Question: I'm getting an issue with Xcode since a while.
When i'm in a storyboard or a xib file, and i want go to the connection inspector in the right panel, it's taking between 15 and 20 seconds to display all my outlets and actions of my ViewController. This is very slow and irritating...

I tried to clean all my derived data and archive to clean xcode content, but it doesn't resolve the problem
Anyone getting the same issue ?
Thanks
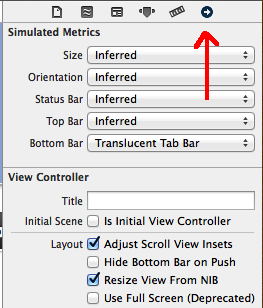
Answer: I found the solution !
When right clicking, check your ressources monitor and see :
PrintTool 99%
cupsd 58%
I uninstall all print from my computer and the probleme is solved !
Geeeeeenius !! Don't really understand what XCode has to do with print tool !
I had like 40 printers in my system settings, I deleted them, but they kept coming back. this command solved the probleme : <URL>